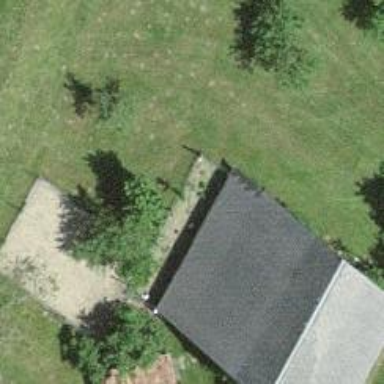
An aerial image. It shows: Barn.